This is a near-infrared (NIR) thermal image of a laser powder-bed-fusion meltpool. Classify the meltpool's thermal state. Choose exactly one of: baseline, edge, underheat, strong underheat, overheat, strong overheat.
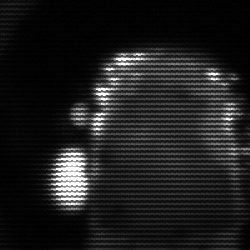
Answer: baseline